Aerial crown-view tile of a tropical tree (Barro Colorado Island, Panama), acquired 20240813:
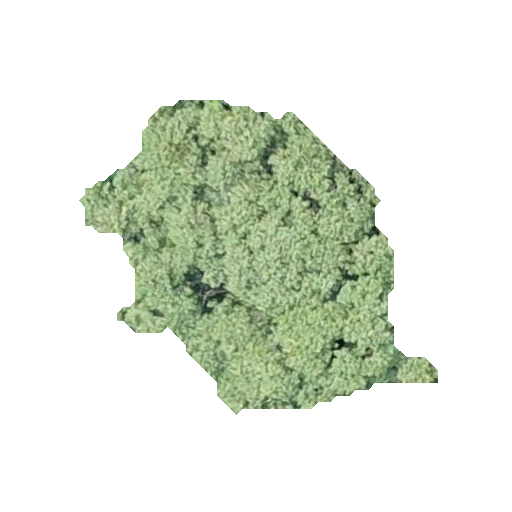
Species: Luehea seemannii
GBIF accepted scientific name: Luehea seemannii
Crown area: 103.352 m²